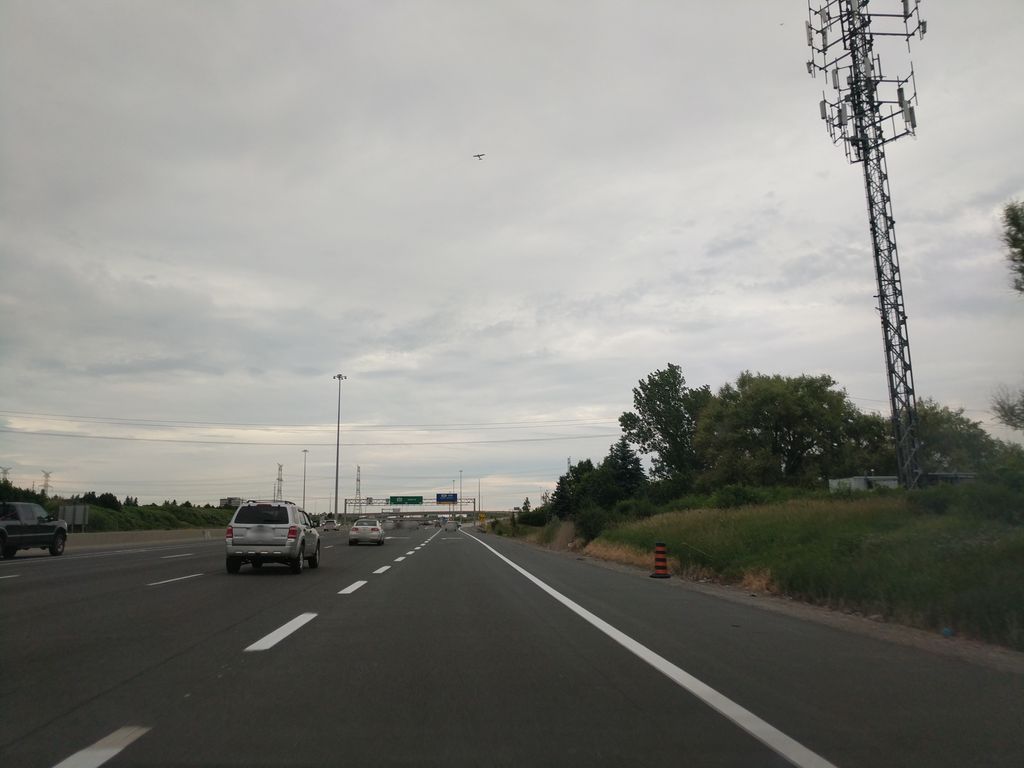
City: toronto